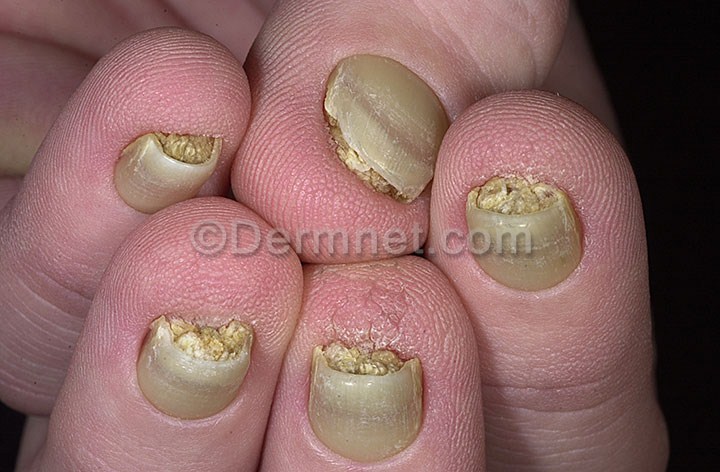
Disease: Nail Fungus and other Nail Disease